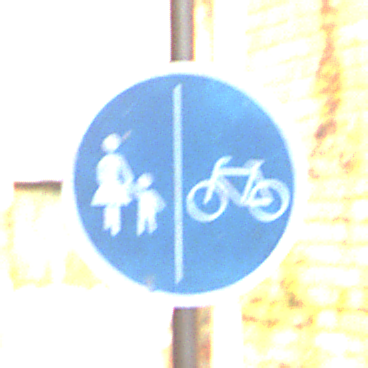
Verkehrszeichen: GetrennterRadUndGehwegRadwegRechts
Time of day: MorningAfternoon
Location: Outdoor (Urban)
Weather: Clear
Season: NotSpecified
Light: Natural